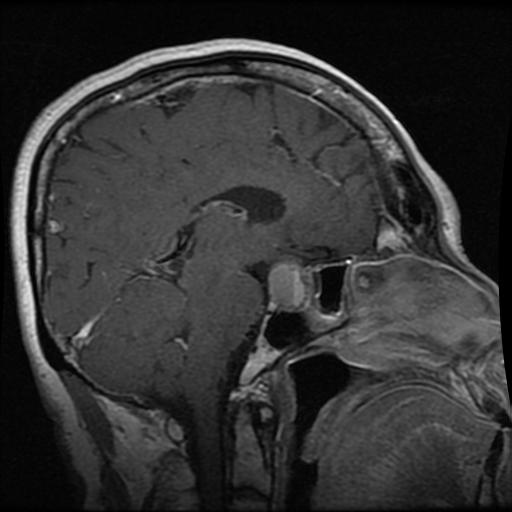
Label: pituitary